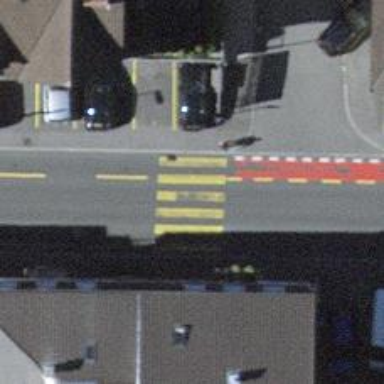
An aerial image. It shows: Uncontrolled zebra crossing with notable zebra markings.